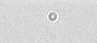
Label: camera_spot